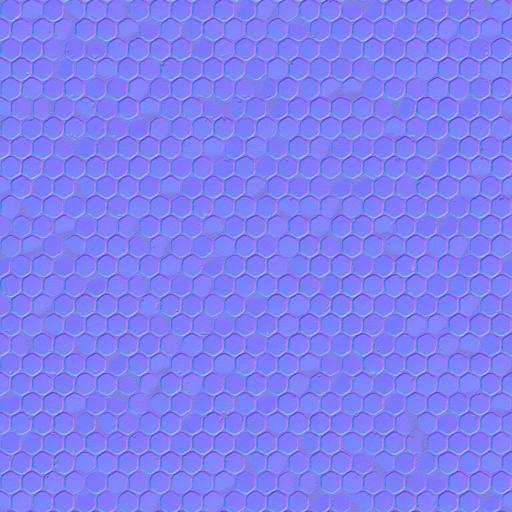
blue hexagon mosaic pool tiled tiles white